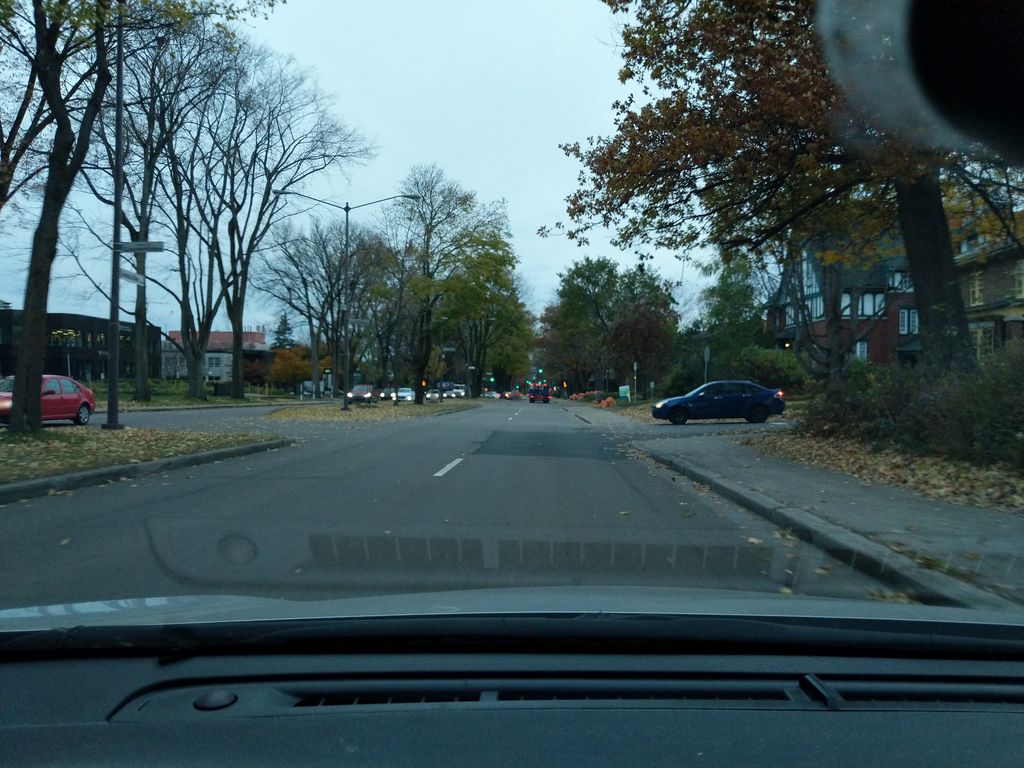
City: quebec_city